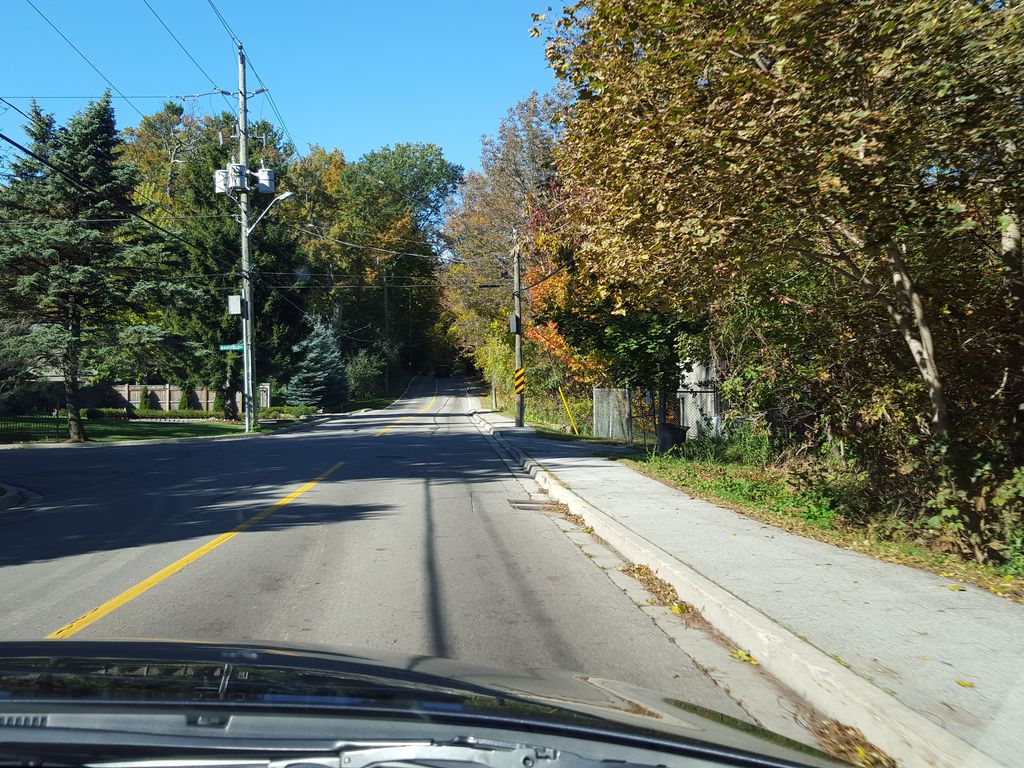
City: hamilton